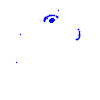
Particle: pion